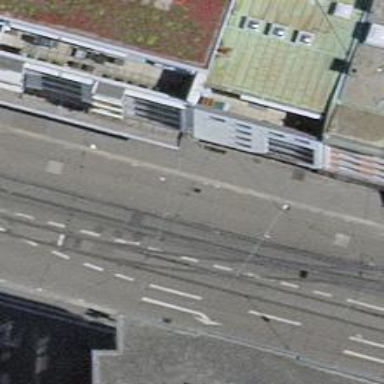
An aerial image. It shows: Tram railway with one electrified contact line.